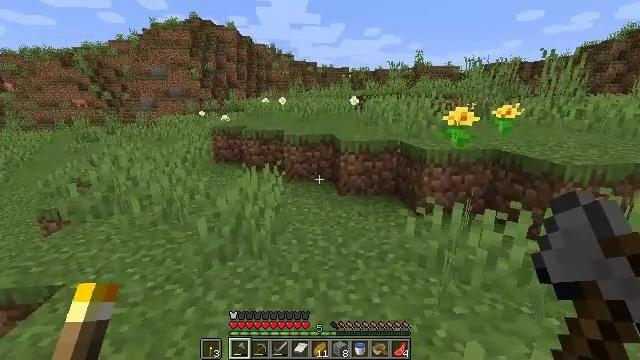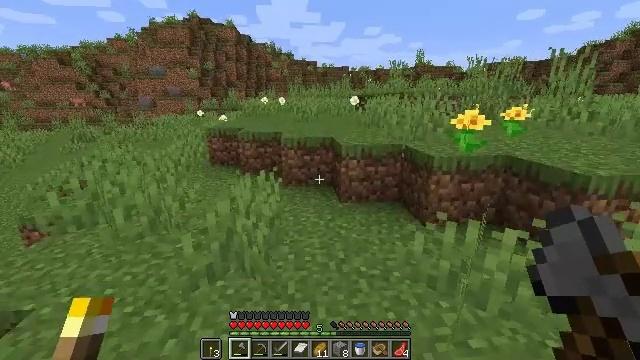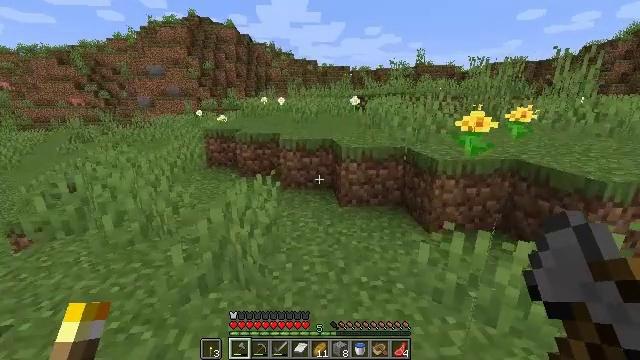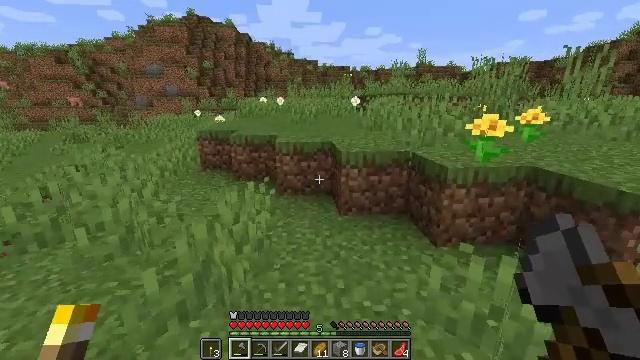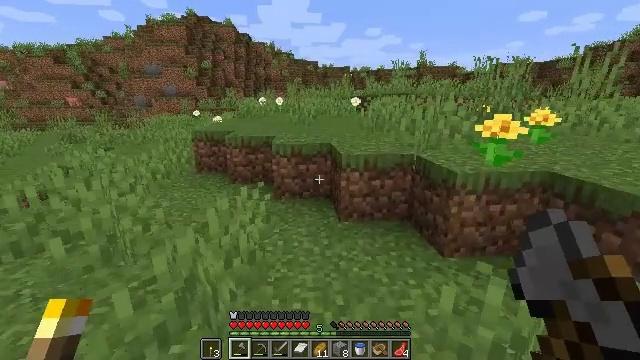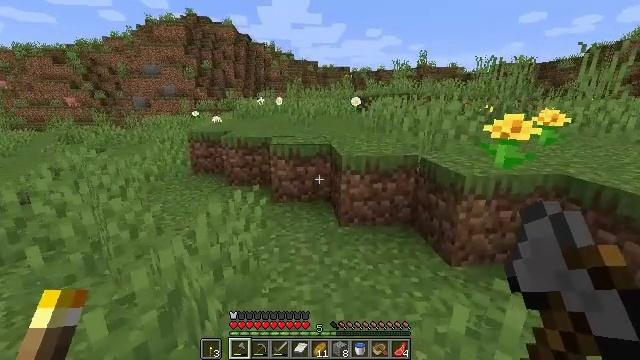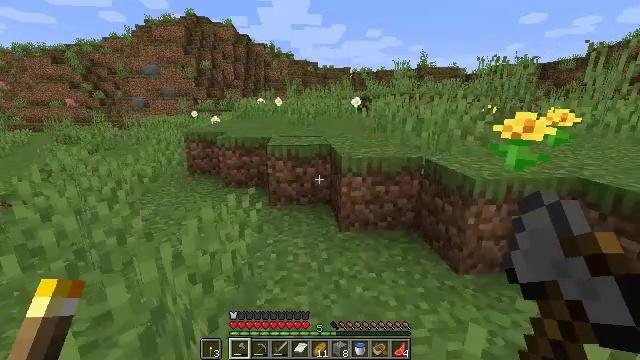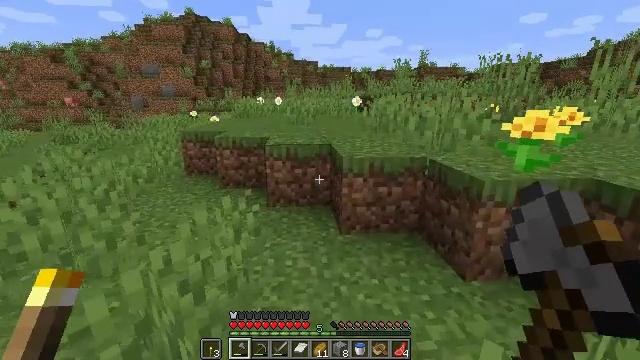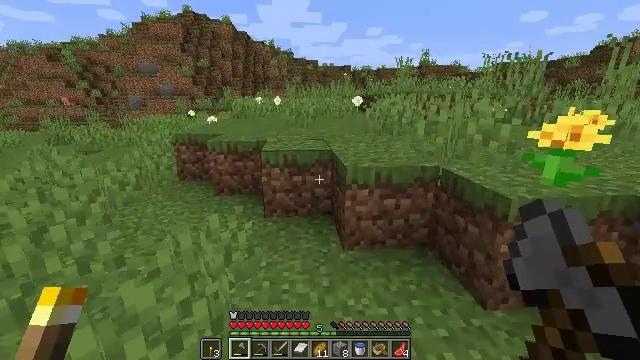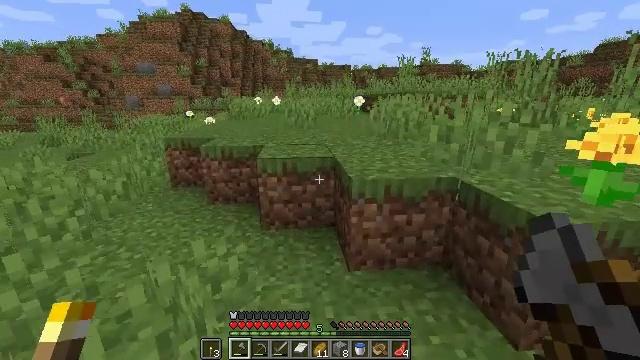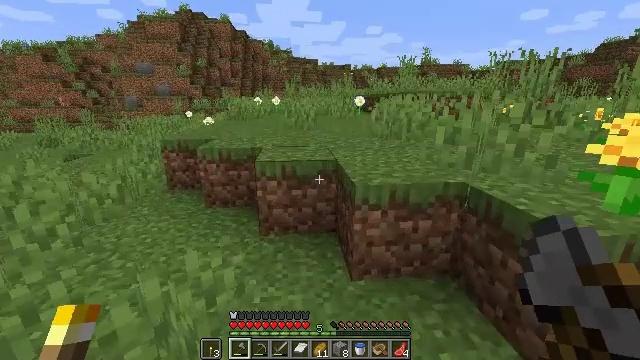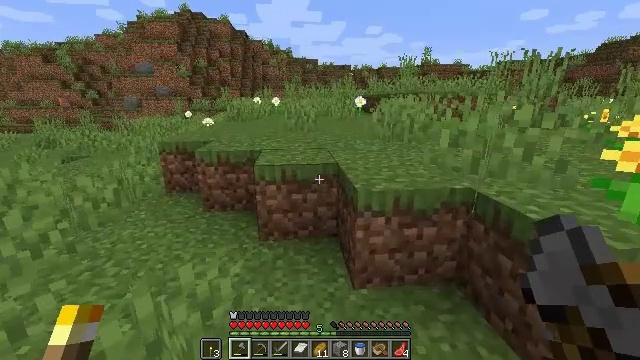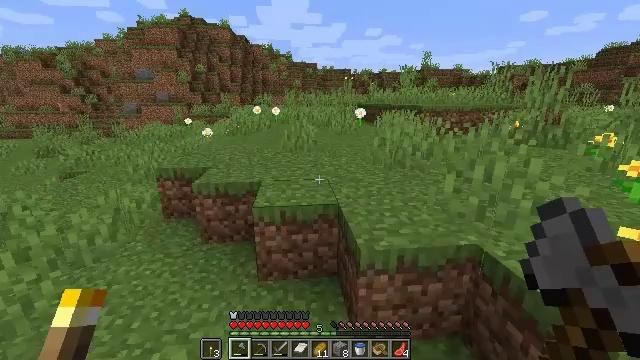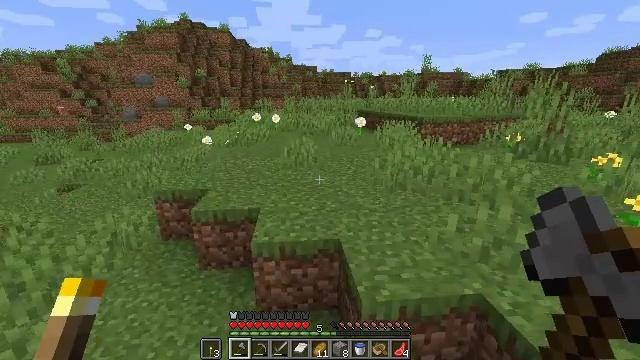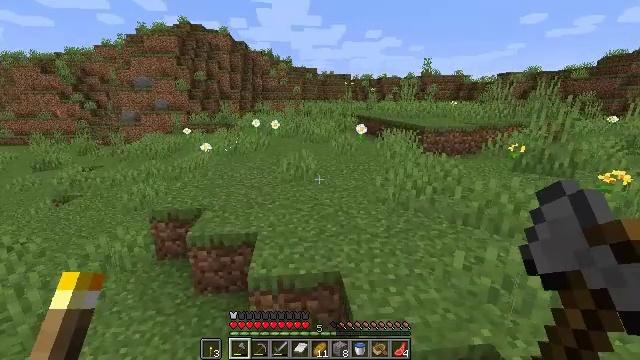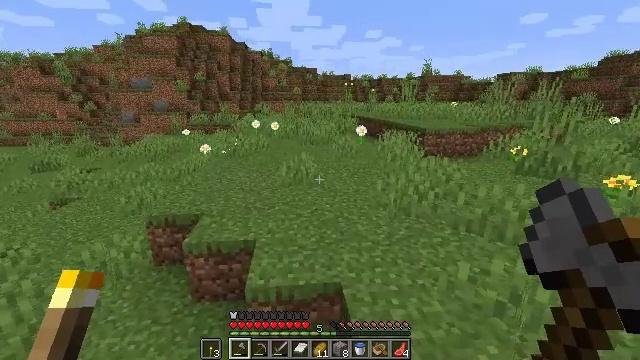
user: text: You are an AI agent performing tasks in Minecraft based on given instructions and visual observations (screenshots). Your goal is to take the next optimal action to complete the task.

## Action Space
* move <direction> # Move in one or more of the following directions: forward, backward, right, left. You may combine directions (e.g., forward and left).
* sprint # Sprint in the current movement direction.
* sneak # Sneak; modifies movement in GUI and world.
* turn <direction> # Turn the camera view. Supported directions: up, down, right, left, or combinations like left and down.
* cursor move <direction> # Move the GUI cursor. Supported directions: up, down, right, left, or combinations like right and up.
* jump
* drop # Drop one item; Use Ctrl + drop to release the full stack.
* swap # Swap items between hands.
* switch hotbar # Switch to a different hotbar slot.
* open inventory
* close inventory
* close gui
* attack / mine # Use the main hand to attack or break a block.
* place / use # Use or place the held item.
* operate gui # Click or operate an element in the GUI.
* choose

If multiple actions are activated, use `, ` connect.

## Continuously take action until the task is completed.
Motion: motion action
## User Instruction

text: Harvest tall grass for seeds.
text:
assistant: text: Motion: move forward
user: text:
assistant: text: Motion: move forward
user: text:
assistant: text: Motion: move forward
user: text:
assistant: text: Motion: move forward
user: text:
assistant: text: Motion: move forward
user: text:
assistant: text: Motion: move forward
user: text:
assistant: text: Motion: move forward
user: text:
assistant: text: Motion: move forward
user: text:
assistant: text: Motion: move forward
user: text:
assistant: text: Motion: move forward
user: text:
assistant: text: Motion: move forward, jump
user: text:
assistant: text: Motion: move forward, jump
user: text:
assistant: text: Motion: move forward, jump
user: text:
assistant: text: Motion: move forward, jump
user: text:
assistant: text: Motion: move forward, jump
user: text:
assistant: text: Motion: move forward, turn right
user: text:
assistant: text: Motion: move forward, turn right
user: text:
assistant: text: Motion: move forward
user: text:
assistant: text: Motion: move forward
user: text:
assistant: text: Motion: move forward
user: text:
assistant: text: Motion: move forward
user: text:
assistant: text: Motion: move forward
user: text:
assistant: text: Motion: move forward, turn right, jump
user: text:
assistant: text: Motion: move forward, jump
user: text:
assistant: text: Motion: move forward, jump
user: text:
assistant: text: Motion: move forward, jump
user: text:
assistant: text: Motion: move forward, jump
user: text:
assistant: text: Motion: move forward, turn left
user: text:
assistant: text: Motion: move forward, turn left
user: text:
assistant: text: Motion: move forward